Aerial crown-view tile of a tropical tree (Barro Colorado Island, Panama), acquired 20240813:
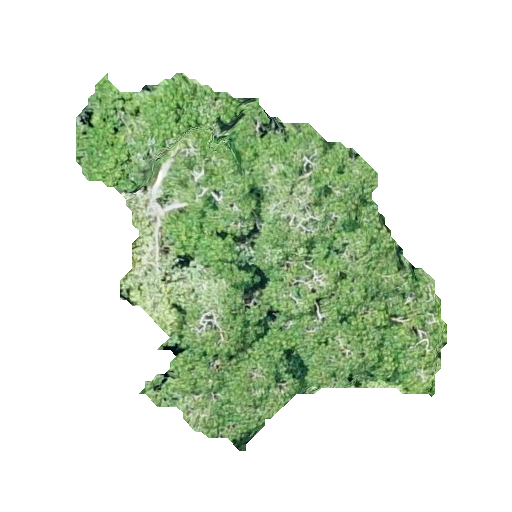
Species: Hura crepitans
GBIF accepted scientific name: Hura crepitans
Crown area: 126.888 m²